You are looking at the unprocessed time series of a bearing vibration snapshot. Determine the bearing's health state. Answer with exactly one of: normal, inner_race, outer_race, ball.
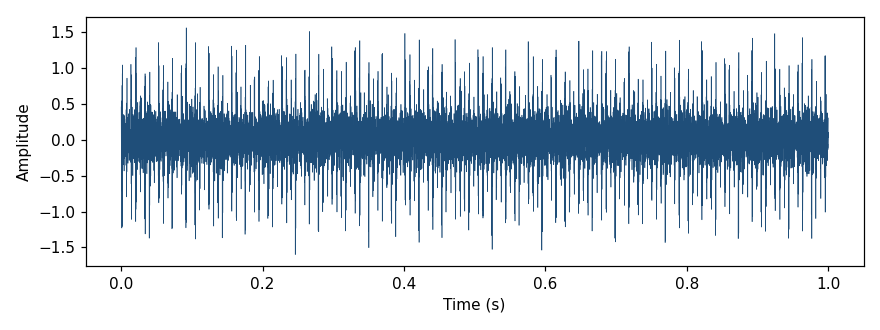
Answer: inner_race